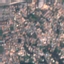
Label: Residential